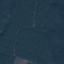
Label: Forest